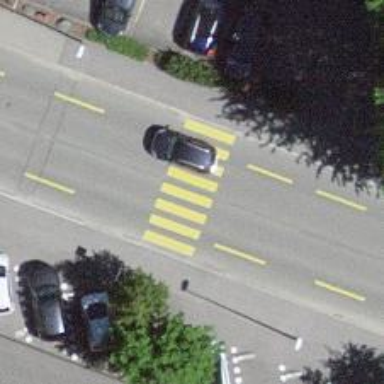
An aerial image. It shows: Uncontrolled zebra crossing.